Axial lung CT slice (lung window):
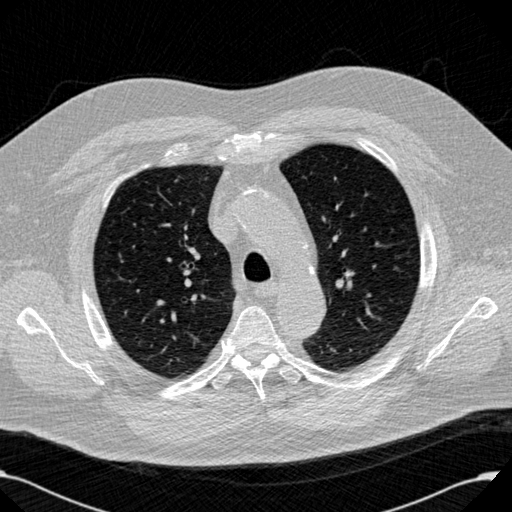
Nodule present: no